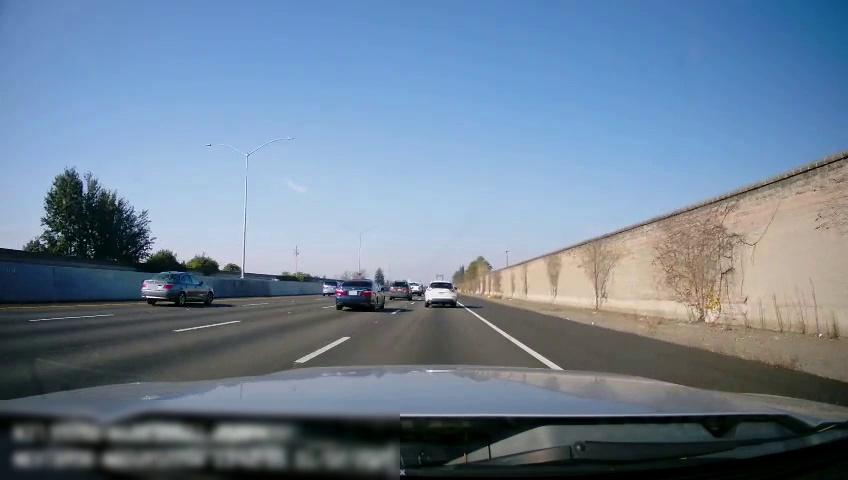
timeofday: Day
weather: Sunny
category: Drivable Space
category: Vehicles | Truck
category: Vehicles | SUV
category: Vehicles | Car
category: Vehicles | Car
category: Vehicles | SUV
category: Vehicles | Car
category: Lanes | Current Lane
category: Lanes | Current Lane
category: Lanes | Alternate Lane
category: Lanes | Alternate Lane
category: Lanes | Alternate Lane